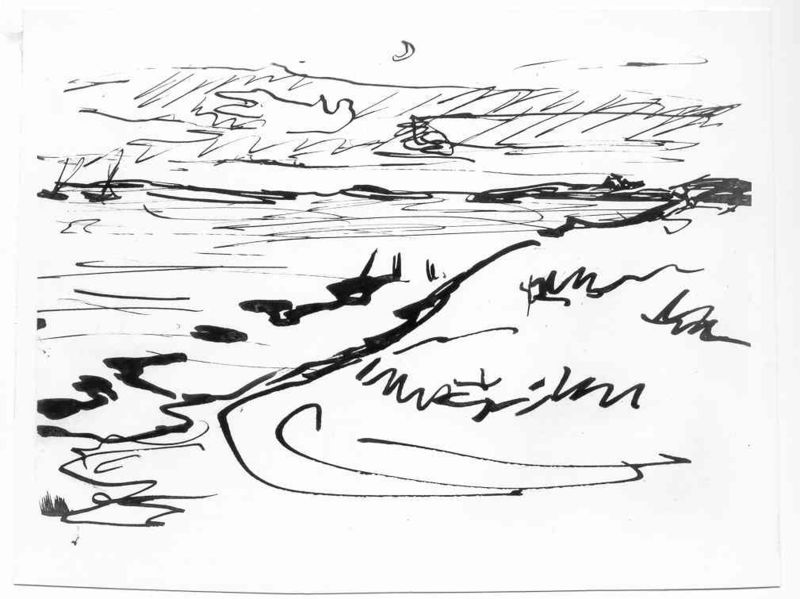
Titel: Fehmarn-Küste
Künstler: Ernst Ludwig Kirchner
Standort: Karlsruhe
Institution: Staatliche Kunsthalle Karlsruhe
Schlagwörter: baum, berg, feder, felsen, himmel, meer, vogel, wasser, weiß, wolken, bäume, fluss, kirchner, landschaft, sand, see, ufer, nacht, schwarz, skizze, zeichnung, gras, weg, wiese, wolke, expressionismus, stein, steine, feld, ferne, horizont, hügel, natur, spiegelung, wolen, büsche, gebüsch, gewässer, land, pflanzen, wald, boot, boote, gischt, küste, schiff, schiffe, schrift, segel, segelboot, segelschiffe, strand, wellen, papier, mast, abstrakt, berge, düne, gebirge, hang, modern, öde, formen, grafik, linien, farblos, masten, brandung, striche, bucht, segelboote, tusche, mond, expressionistisch, ödnis, kontur, halbmond, mondsichel, schwarzweiss, sichel, scharz, konturen, strich, schawrz, stand, entwurf, pinsel, tinte, flecken, schnörkel, lanschaft, krokodil, bozzetto, undeutlich, moderne kunst, zeichung, tuschezeichnung, kalligraphie, nolde, kritzelei, ernst ludwig kirchner, andeutung, wasseer, krakel, geschmiere, kritzeln, 1940, geschmiere+, ähnlich wem?, holrizont